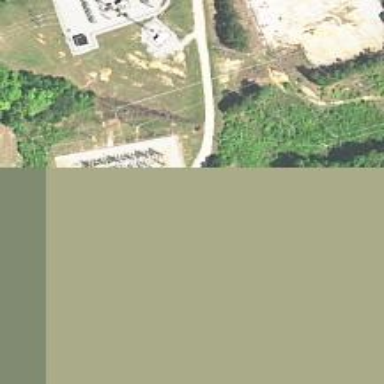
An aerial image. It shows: Power substation with transmission level designation. It is enclosed by fence.